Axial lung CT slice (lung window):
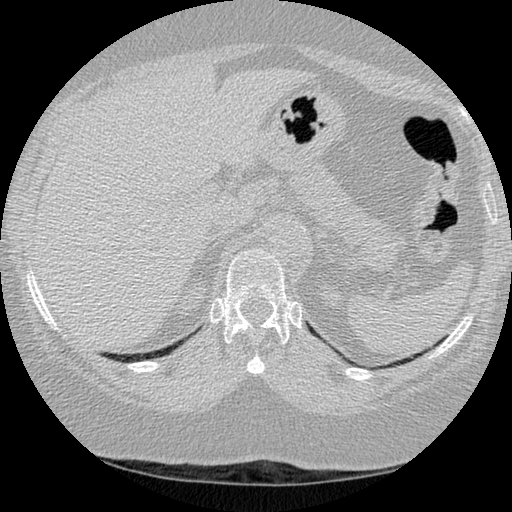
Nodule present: no